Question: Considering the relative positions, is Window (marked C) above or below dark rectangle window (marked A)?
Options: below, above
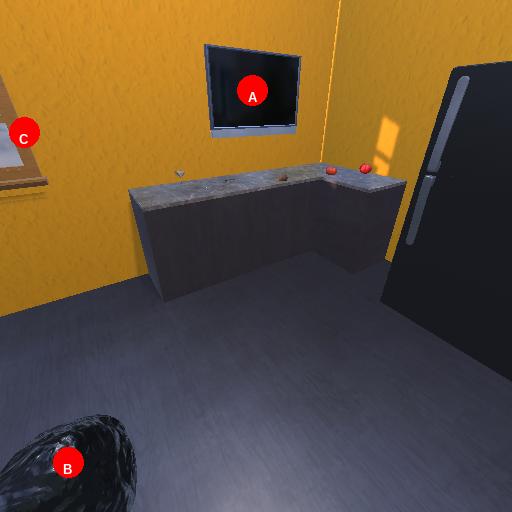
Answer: below